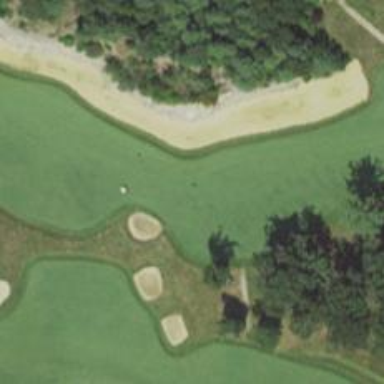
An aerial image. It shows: View of golf hole.